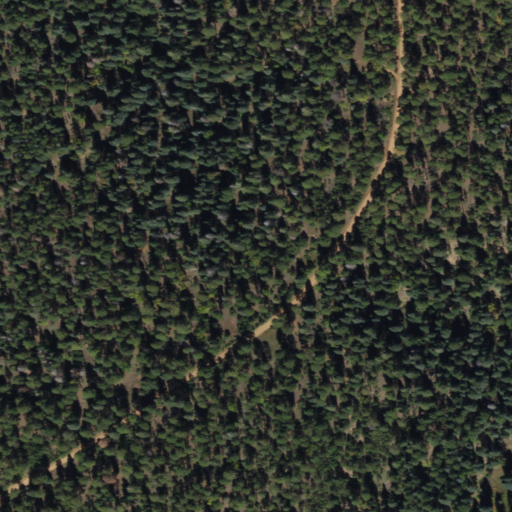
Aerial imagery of ridge(s) in Arizona named Dick Hart Ridge containing only evergreen forest